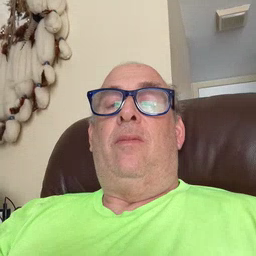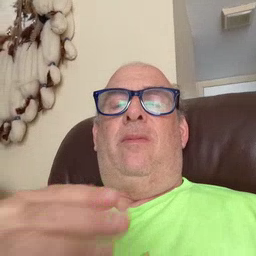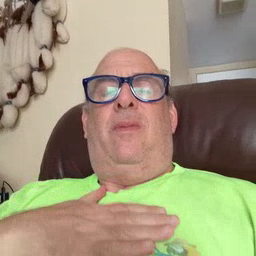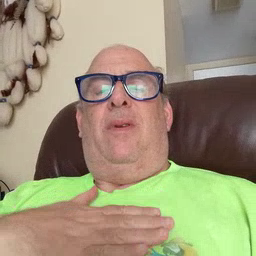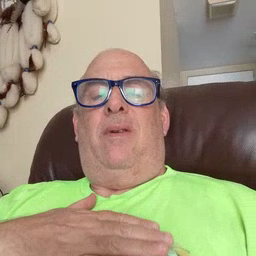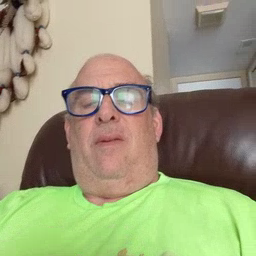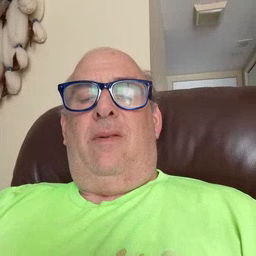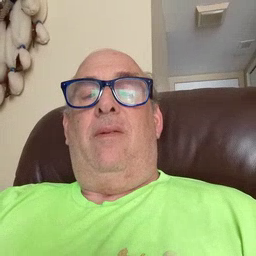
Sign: minemy